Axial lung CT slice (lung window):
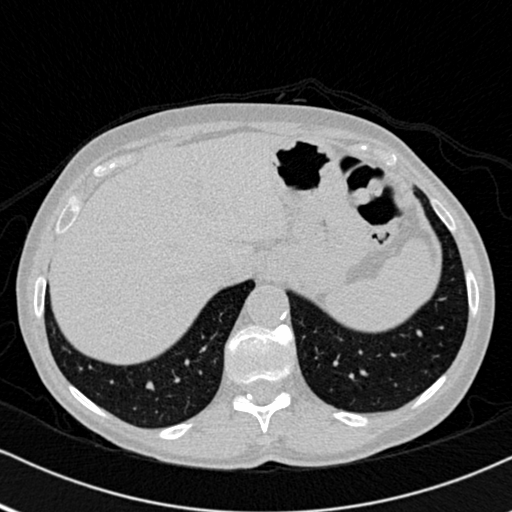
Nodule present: no